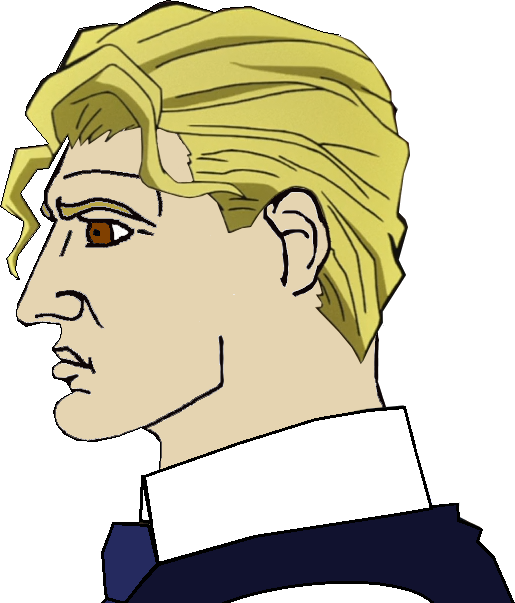
Label: 4_Yes_Chad